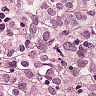
Metastatic tissue present: yes